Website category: movie
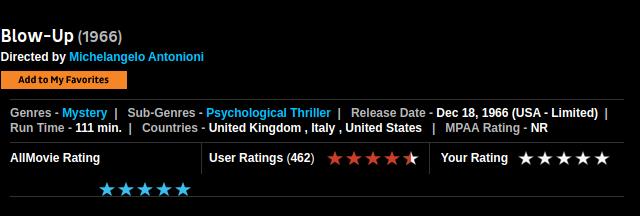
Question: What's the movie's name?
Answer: Blow-Up

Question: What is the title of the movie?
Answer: Blow-Up

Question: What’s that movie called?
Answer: Blow-Up

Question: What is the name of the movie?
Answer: Blow-Up

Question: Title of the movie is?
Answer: Blow-Up

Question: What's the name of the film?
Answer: Blow-Up

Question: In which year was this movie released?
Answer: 1966

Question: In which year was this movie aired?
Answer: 1966

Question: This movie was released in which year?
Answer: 1966

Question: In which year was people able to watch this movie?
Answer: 1966

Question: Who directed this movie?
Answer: Michelangelo Antonioni

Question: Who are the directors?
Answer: Michelangelo Antonioni

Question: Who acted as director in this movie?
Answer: Michelangelo Antonioni

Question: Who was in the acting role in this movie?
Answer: Michelangelo Antonioni

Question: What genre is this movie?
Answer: Mystery

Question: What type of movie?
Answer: Mystery

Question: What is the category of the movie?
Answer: Mystery

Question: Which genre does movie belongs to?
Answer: Mystery

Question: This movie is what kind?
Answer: Mystery

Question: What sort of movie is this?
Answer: Mystery

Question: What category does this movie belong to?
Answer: Mystery

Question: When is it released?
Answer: Dec 18, 1966 (USA - Limited)

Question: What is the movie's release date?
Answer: Dec 18, 1966 (USA - Limited)

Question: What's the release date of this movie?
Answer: Dec 18, 1966 (USA - Limited)

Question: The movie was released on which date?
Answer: Dec 18, 1966 (USA - Limited)

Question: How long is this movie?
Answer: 111 min.

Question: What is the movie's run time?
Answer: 111 min.

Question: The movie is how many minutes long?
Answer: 111 min.

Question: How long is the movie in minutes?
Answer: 111 min.

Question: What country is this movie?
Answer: United Kingdom , Italy , United States

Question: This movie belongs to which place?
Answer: United Kingdom , Italy , United States

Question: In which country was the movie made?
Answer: United Kingdom , Italy , United States

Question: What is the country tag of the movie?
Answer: United Kingdom , Italy , United States

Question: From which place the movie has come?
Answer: United Kingdom , Italy , United States